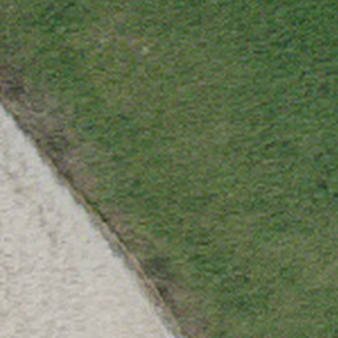
Label: other